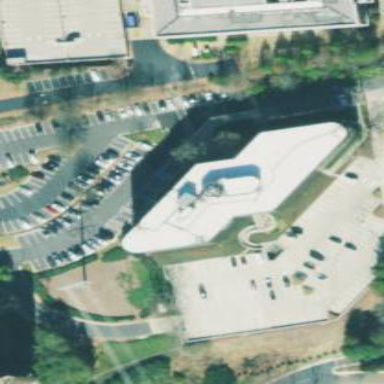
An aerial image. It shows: Commercial building.